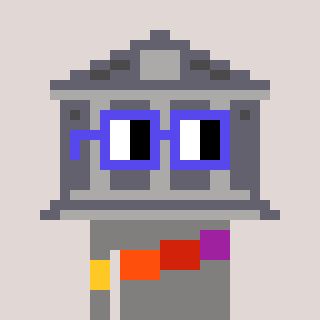
a pixel art character with square blue glasses, a bank-shaped head and a bluegrey-colored body on a warm background